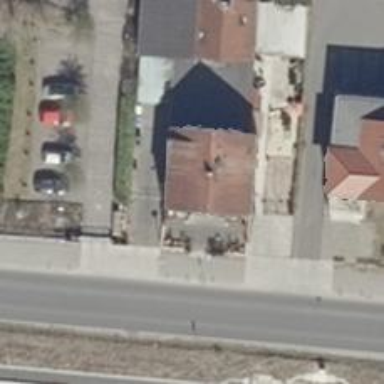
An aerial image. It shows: Cafe.